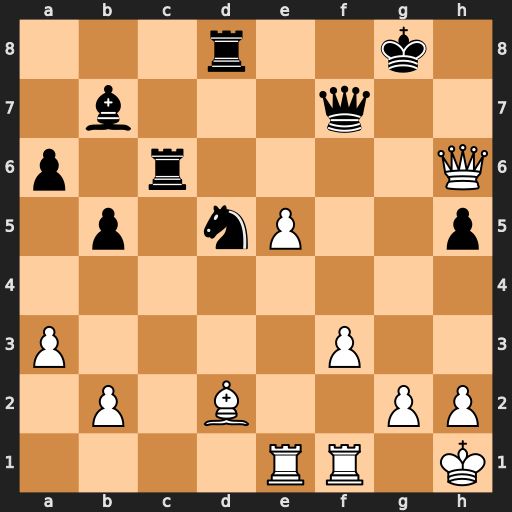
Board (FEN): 3r2k1/1b3q2/p1r4Q/1p1nP2p/8/P4P2/1P1B2PP/4RR1K
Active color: w
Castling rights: -
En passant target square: -
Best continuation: Qg5+ Rg6 Qxd8+